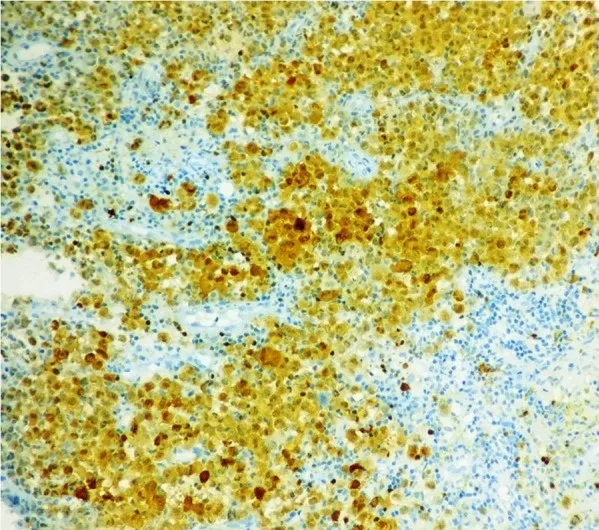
Photomicrograph of the IHC analysis revealing the tumor cells to be positive for S100 (400X).
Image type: pathology (immunostaining)